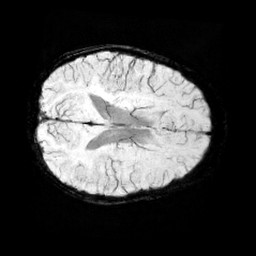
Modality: minIP
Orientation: axial
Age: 9
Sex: male
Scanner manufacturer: siemens
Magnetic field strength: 3 T
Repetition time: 0.027 s
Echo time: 0.02 s